Question: i have a main "div" with multiple divs and "a" tags and i wanted to set a "template like" css to make them all look the same, but some of the A tags need to be different so i thought about making it like this:
'''
<div class="main">
<a href="#" class="exception">CLick A</a>
<br/>
<a href="#">CLick B</a>
<br/>
<a href="#">CLick C</a>
....
</div>
'''
and on the css:
'''
.main a{
/* Links Scheme */
}
.exception{
/* particular link css */
}
'''
But the browser gives preference to my "template" instead of the particular class. shouldn't the class be the most important or am i missing something?

<URL>
PS: without the use of "!important" tag please
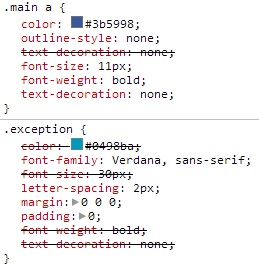
Answer: This is an issue of specificity. Since '.main a' includes a class and a tag name, it is more specific, and thus gets higher precedence than just a class name.
So, to solve it, use '.main .exception' for your exception.